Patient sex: M
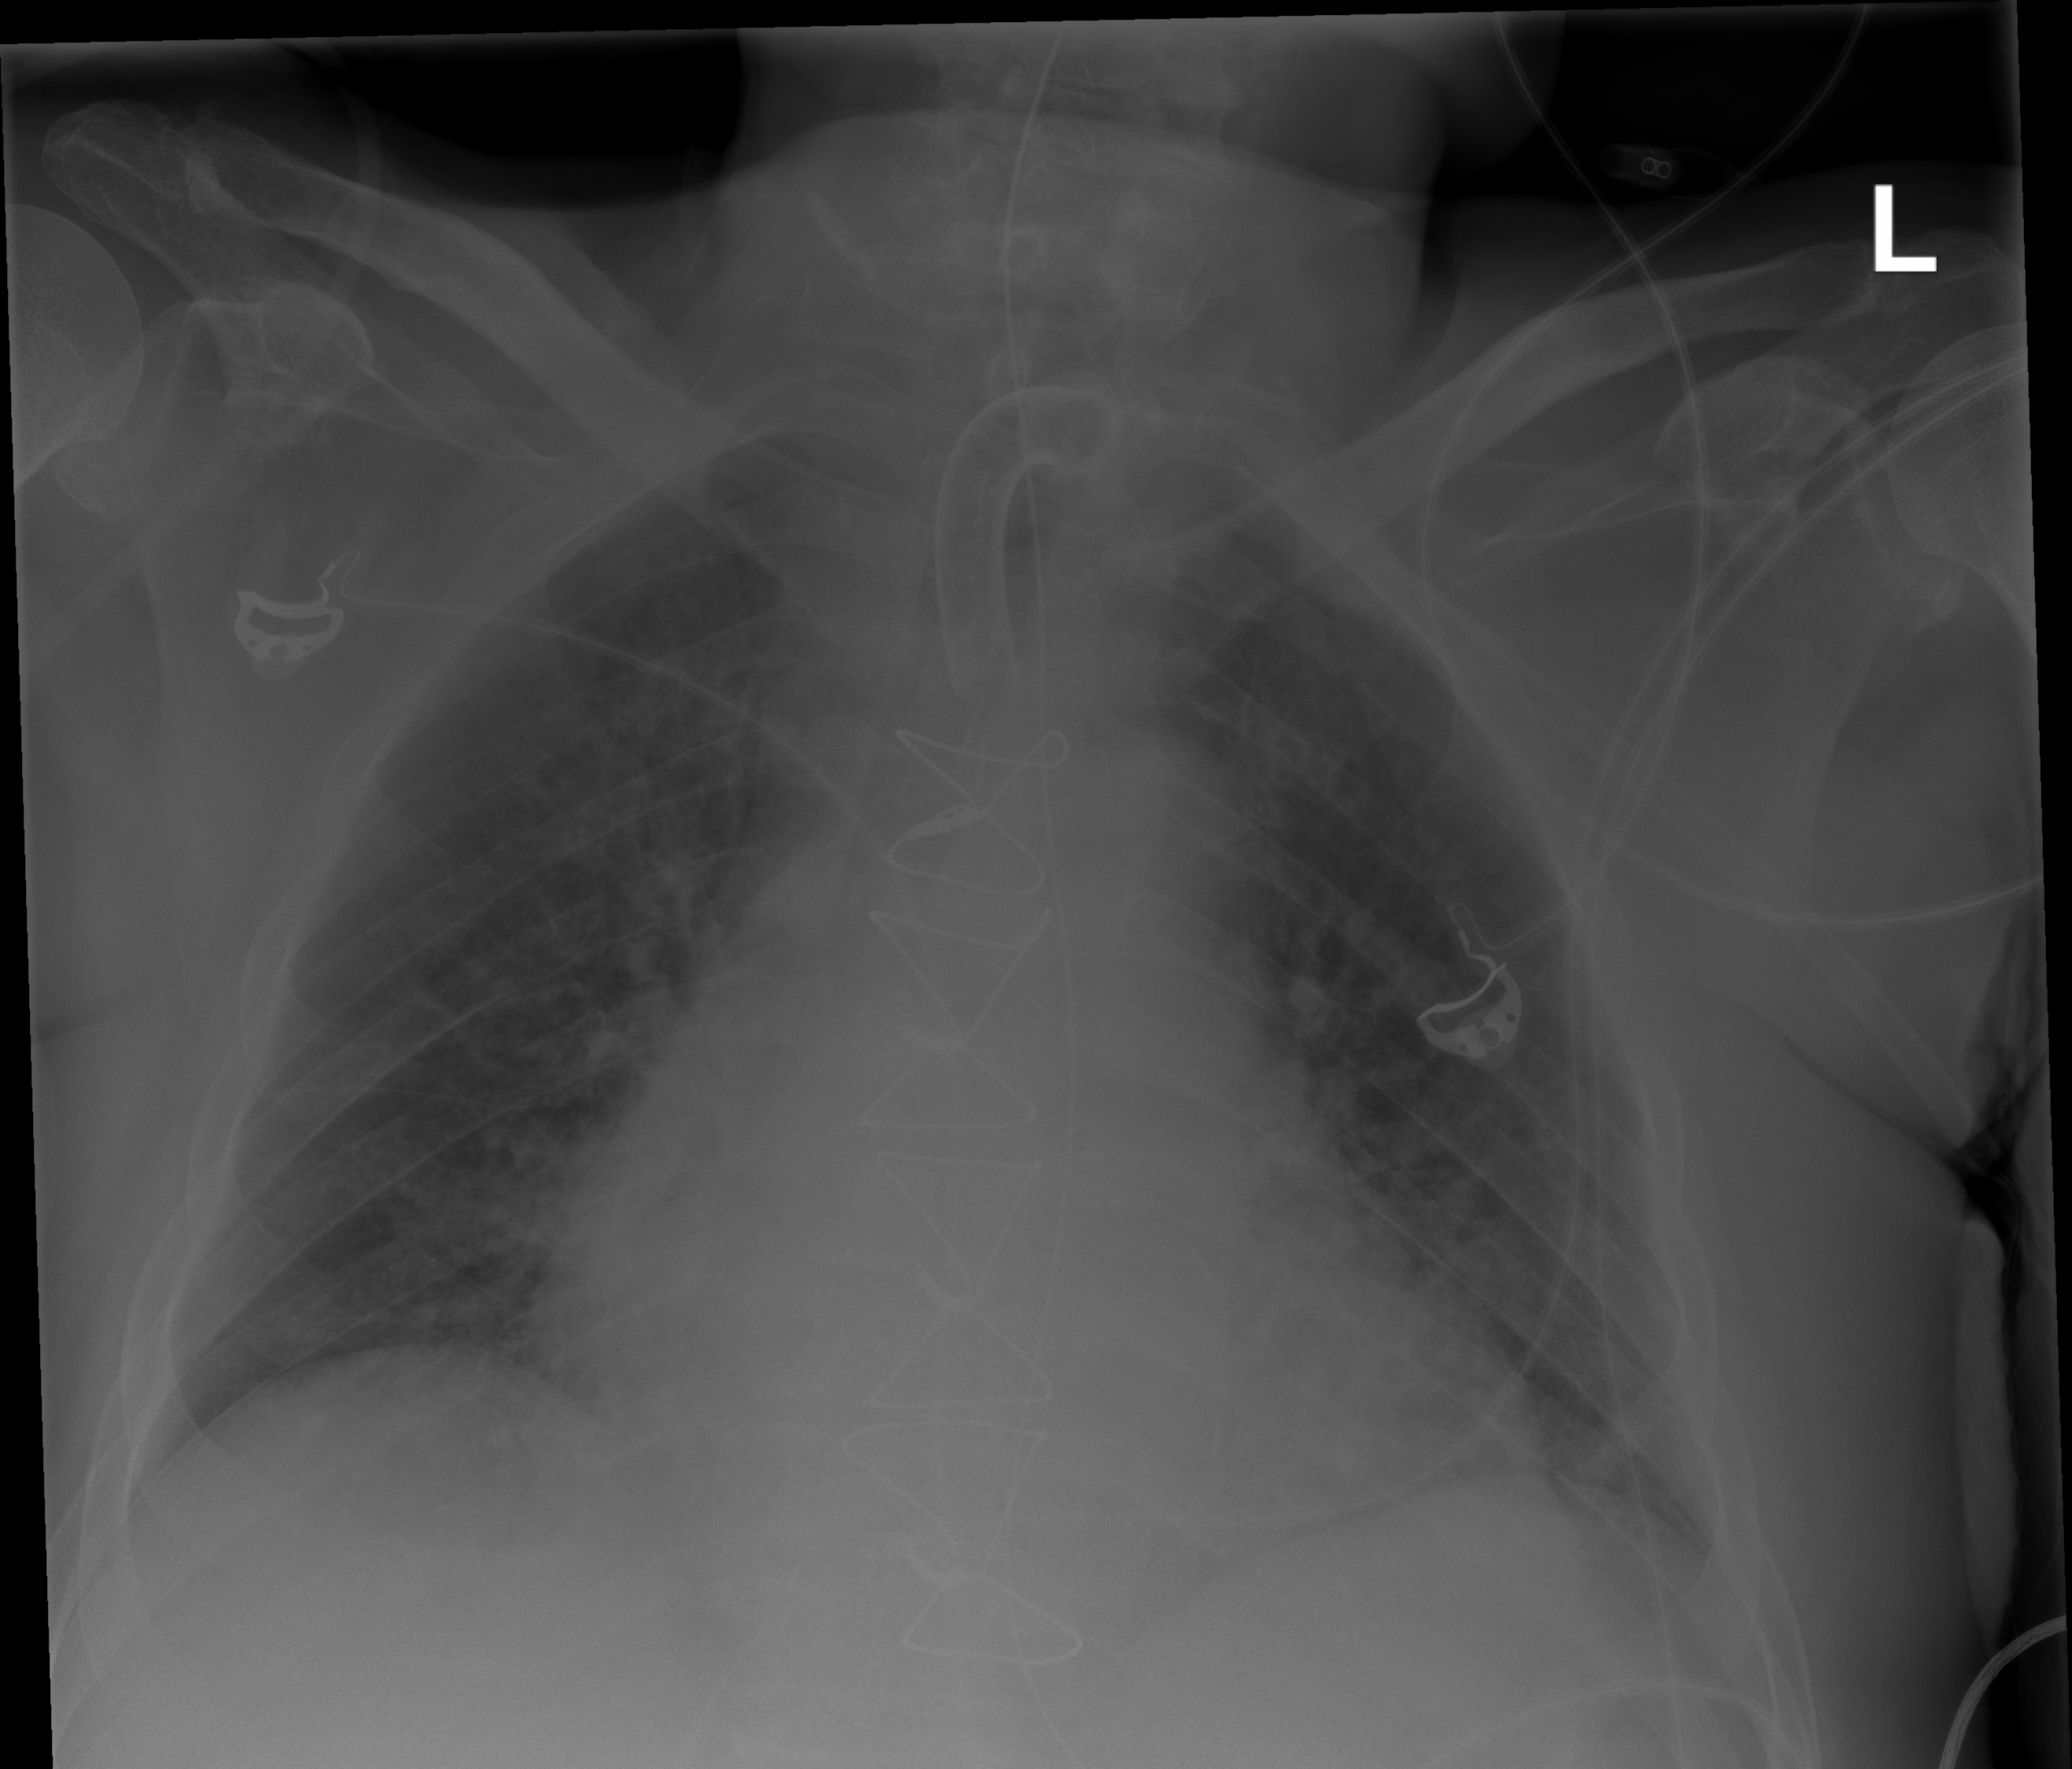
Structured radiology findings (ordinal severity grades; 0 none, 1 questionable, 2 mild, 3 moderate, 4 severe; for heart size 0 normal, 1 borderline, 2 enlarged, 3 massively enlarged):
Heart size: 2
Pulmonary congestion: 3
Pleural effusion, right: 0
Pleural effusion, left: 0
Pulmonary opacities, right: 3
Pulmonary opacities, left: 3
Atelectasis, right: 0
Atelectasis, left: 0